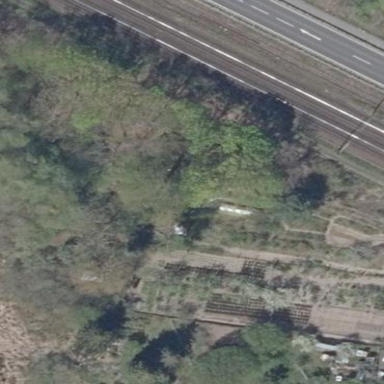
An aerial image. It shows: Allotments area.